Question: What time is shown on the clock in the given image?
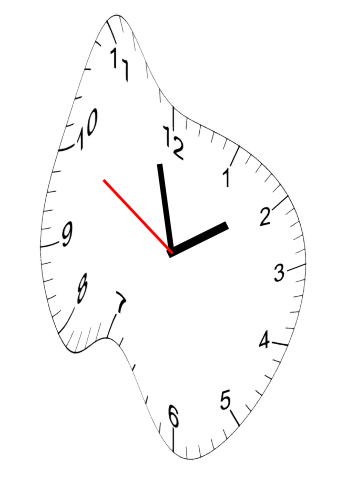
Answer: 01:57:50